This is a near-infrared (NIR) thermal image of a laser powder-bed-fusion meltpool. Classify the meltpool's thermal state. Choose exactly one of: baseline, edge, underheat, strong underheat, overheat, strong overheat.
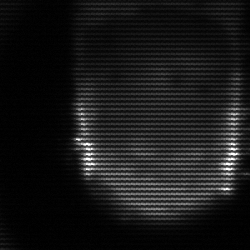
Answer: baseline